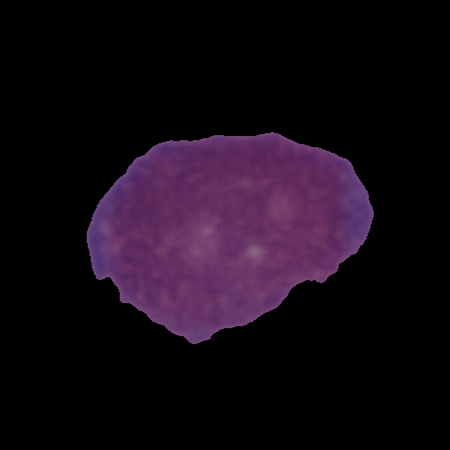
Label: cancer